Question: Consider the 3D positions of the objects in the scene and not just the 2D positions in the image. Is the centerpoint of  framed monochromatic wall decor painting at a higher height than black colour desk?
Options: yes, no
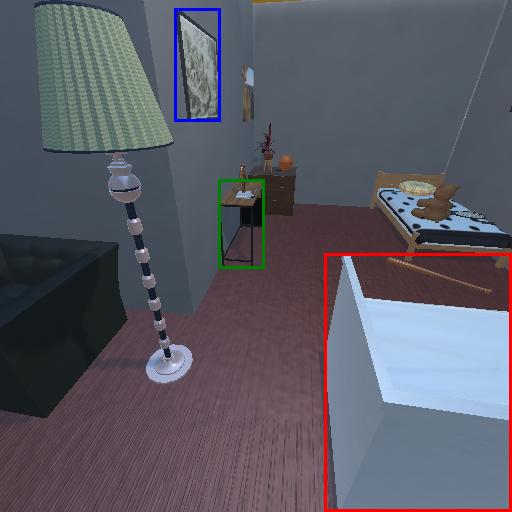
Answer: yes